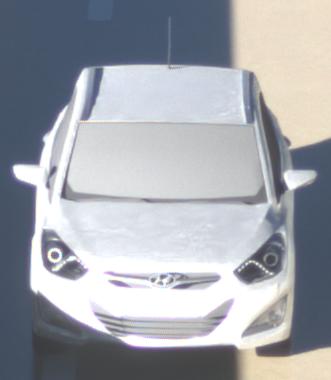
Make: Hyundai
Model: i40 Kombi 1.6 GDI
Detailed model: i40 (VF) Kombi
Model produced from: 2012/08
Model produced until: 2013/09
Doors: 5
Color: white
Road condition: wet road
Daytime: morning or afternoon
Contrast: high contrast